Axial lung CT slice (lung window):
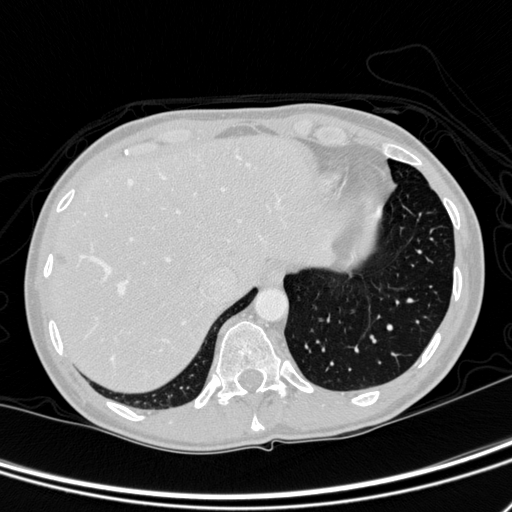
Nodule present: no